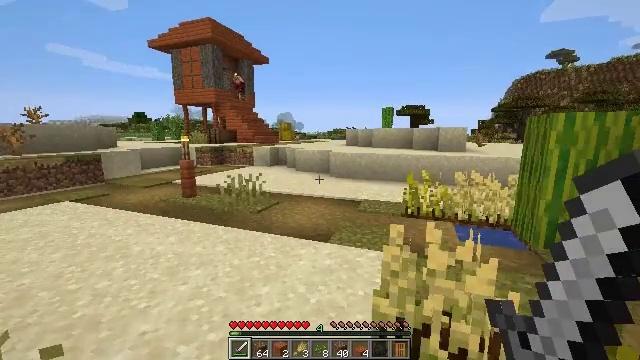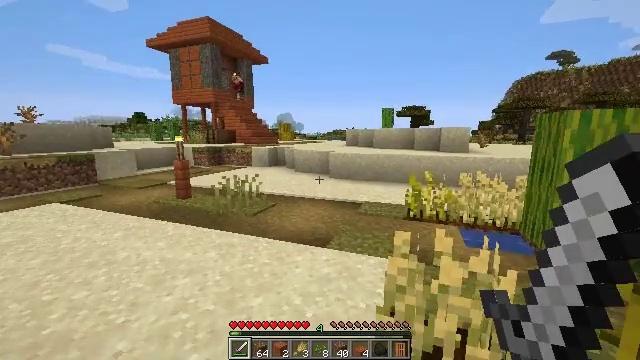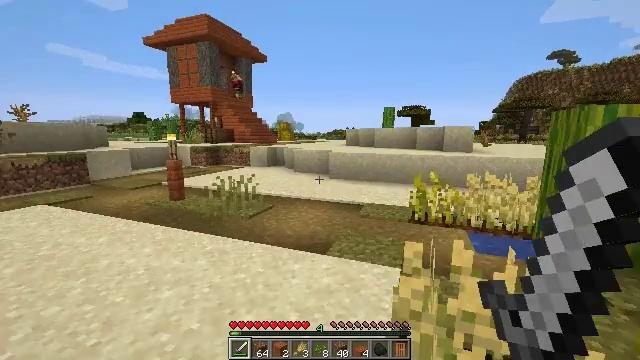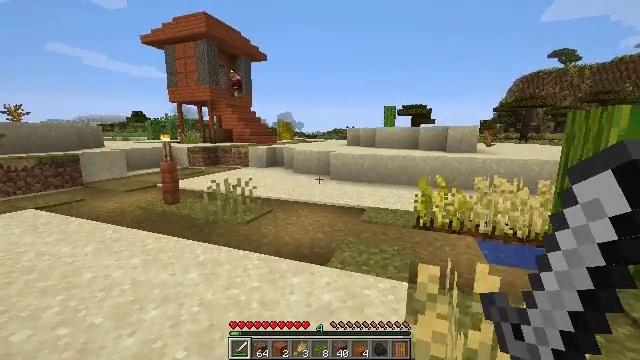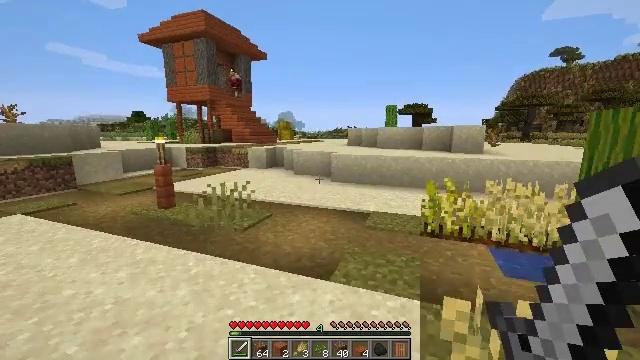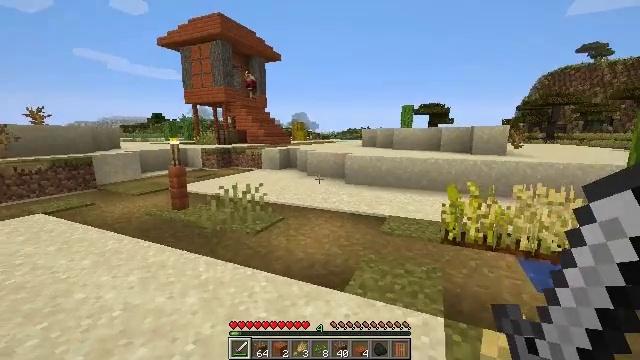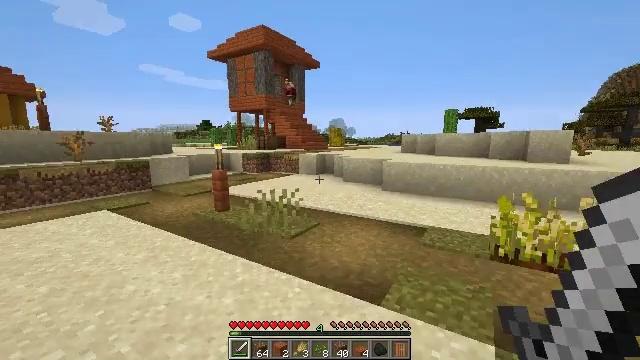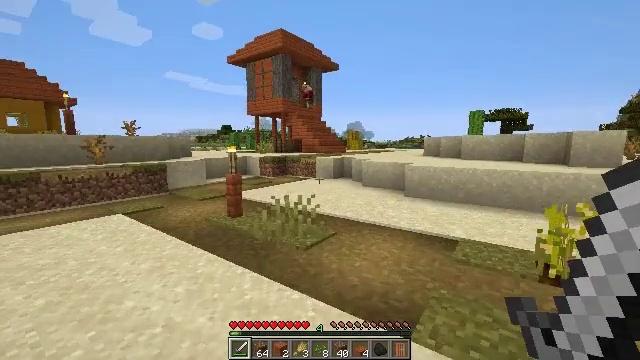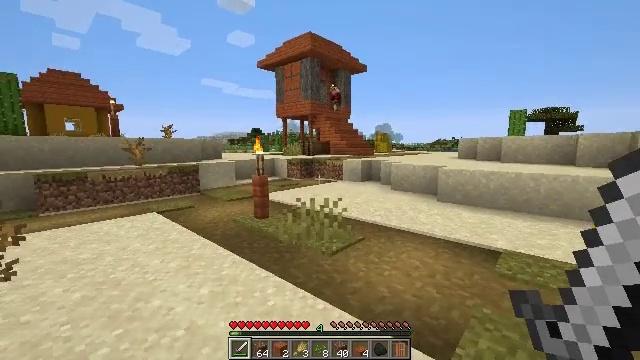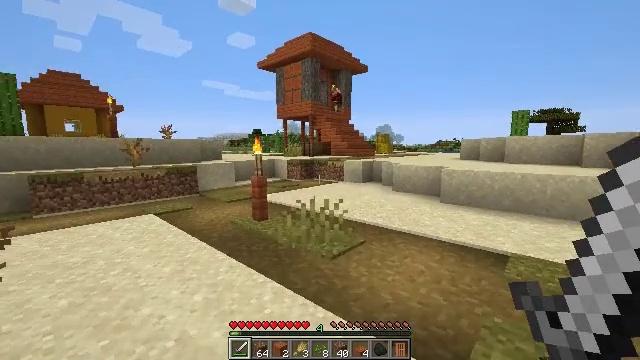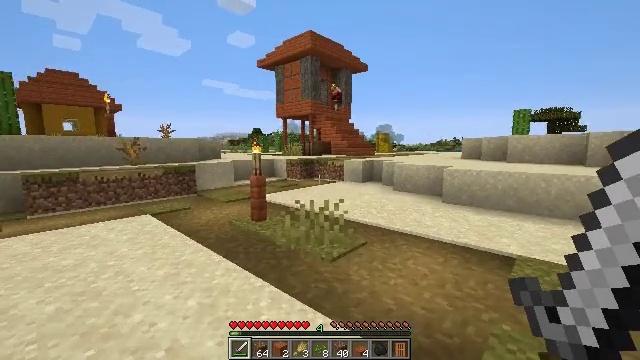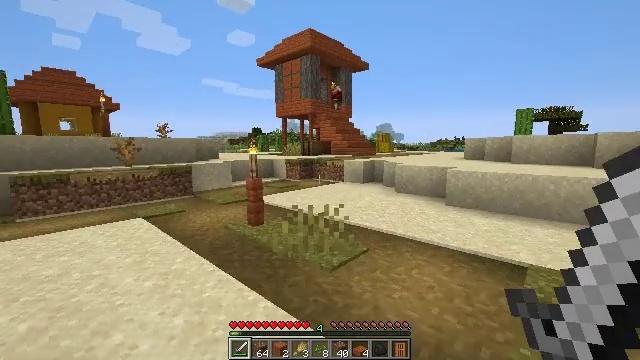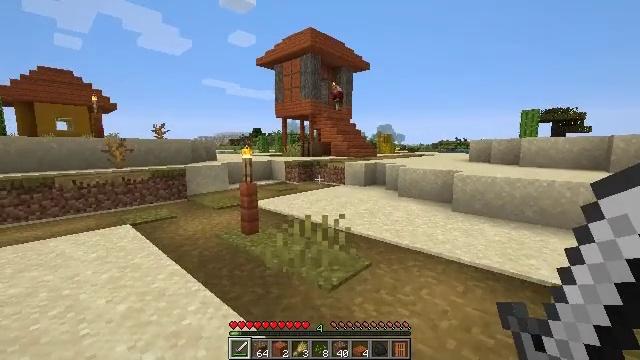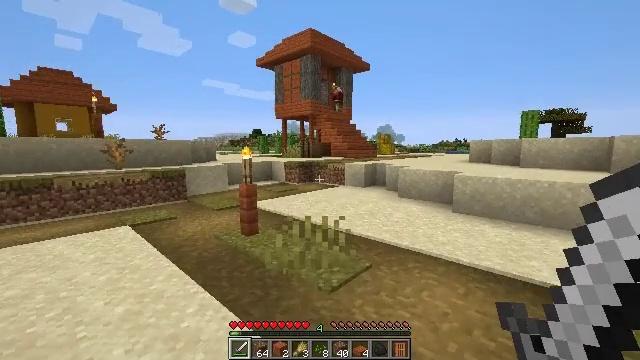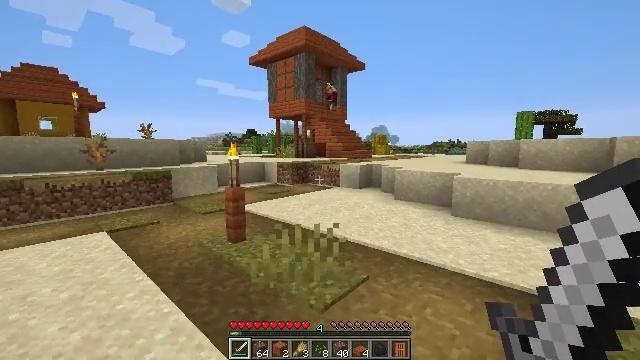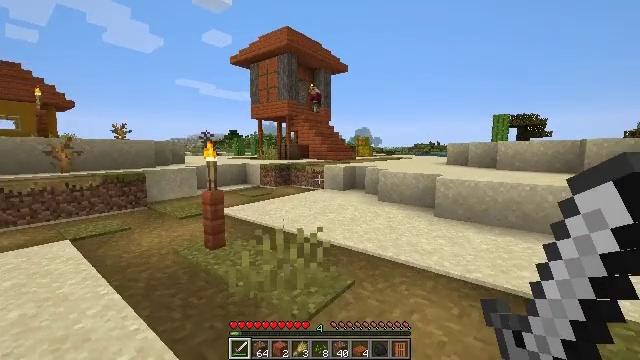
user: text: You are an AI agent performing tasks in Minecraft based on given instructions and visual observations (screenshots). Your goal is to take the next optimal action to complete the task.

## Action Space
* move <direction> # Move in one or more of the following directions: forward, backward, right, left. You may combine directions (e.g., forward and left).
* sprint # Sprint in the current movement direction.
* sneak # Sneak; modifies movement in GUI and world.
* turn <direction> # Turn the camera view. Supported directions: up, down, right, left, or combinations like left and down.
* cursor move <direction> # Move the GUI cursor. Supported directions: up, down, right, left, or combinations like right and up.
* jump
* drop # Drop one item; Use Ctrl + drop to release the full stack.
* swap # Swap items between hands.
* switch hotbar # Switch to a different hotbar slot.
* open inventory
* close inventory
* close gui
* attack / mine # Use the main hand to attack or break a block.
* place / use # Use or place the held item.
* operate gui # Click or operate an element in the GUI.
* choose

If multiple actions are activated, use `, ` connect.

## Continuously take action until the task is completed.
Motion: motion action
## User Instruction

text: Collect sand to make glass.
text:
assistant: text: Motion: move forward
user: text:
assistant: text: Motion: move forward
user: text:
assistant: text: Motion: move forward
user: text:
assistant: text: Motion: move forward
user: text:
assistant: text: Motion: move forward, turn left
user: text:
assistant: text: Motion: move forward, turn left and up
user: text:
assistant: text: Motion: move forward, turn left
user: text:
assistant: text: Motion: move forward, turn left
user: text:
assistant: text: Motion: move forward
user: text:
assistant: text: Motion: move forward
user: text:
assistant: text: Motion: move forward
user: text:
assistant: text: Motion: move forward
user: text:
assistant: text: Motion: move forward
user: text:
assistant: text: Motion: move forward, turn right
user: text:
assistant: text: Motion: move forward, turn right
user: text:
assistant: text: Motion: move forward, turn right
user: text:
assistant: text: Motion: move forward
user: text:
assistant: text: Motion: move forward
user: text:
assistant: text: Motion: move forward
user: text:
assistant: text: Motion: move forward
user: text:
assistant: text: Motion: move forward
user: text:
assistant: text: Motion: move forward
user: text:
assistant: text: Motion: move forward
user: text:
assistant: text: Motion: move forward
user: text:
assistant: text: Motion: move forward
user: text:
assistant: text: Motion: move forward
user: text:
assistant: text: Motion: move forward
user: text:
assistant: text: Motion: move forward
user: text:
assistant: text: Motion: move forward
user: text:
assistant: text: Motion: move forward